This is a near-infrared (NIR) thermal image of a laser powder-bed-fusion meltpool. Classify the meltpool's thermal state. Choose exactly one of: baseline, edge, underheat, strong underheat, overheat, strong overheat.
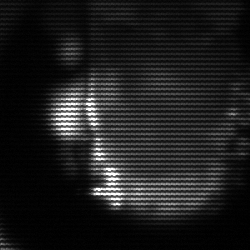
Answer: baseline